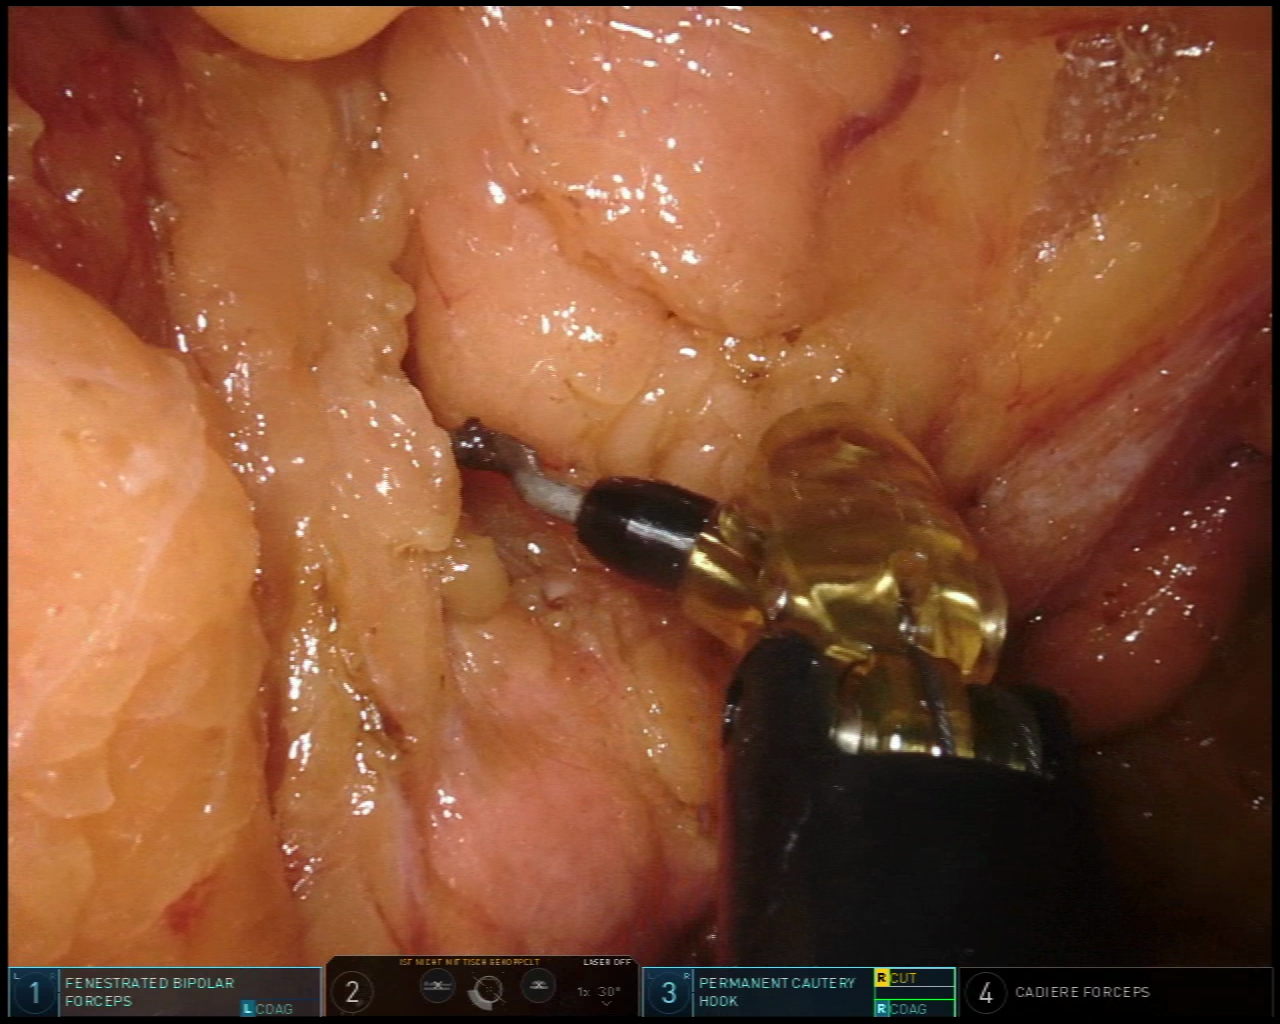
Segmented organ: pancreas
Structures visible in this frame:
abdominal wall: no
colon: no
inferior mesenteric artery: no
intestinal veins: no
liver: no
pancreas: yes
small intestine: no
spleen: no
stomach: no
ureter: no
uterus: no
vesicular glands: no